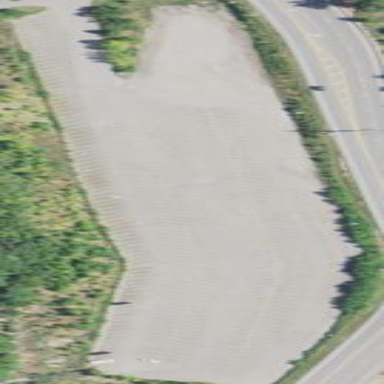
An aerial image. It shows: Parking area with surface.